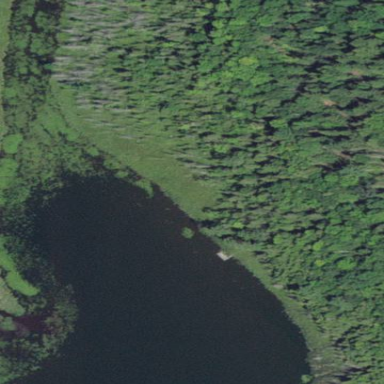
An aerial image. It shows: Serene lake.